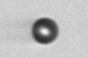
Label: bead